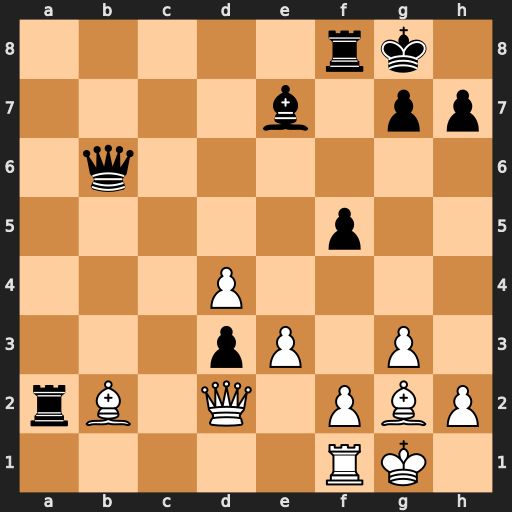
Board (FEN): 5rk1/4b1pp/1q6/5p2/3P4/3pP1P1/rB1Q1PBP/5RK1
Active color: w
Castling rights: -
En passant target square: -
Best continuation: Bd5+ Kh8 Bxa2